Question: I have found lots of information about how to draw rectangles around the biggest blue object in the frame but I need to draw rectangles around all of the blue objects.
This is my current code
'''
import numpy as np
import cv2
cap = cv2.VideoCapture(0)
while True:
_, frame = cap.read()
# Convert BGR to HSV
hsv = cv2.cvtColor(frame, cv2.COLOR_BGR2HSV)
# define range of blue color in HSV
lower_blue = np.array([100,50,50])
upper_blue = np.array([130,255,255])
# Threshold the HSV image to get only blue colors
mask = cv2.inRange (hsv, lower_blue, upper_blue)
bluecnts = cv2.findContours(mask.copy(),
cv2.RETR_EXTERNAL,
cv2.CHAIN_APPROX_SIMPLE)[-2]
if len(bluecnts)>0:
blue_area = max(bluecnts, key=cv2.contourArea)
print(blue_area)
(xg,yg,wg,hg) = cv2.boundingRect(blue_area)
cv2.rectangle(frame,(xg,yg),(xg+wg, yg+hg),(0,255,0),2)
result = cv2.bitwise_and(frame, frame, mask=mask)
cv2.imshow('frame',frame)
cv2.imshow('mask',mask)
cv2.imshow('blue', result)
if cv2.waitKey(1) == ord('q'):
break
cap.release()
cv2.destroyAllWindows()
'''
And this is what it currently does, draw one rectangle around the biggest blue object but I need it around each one.

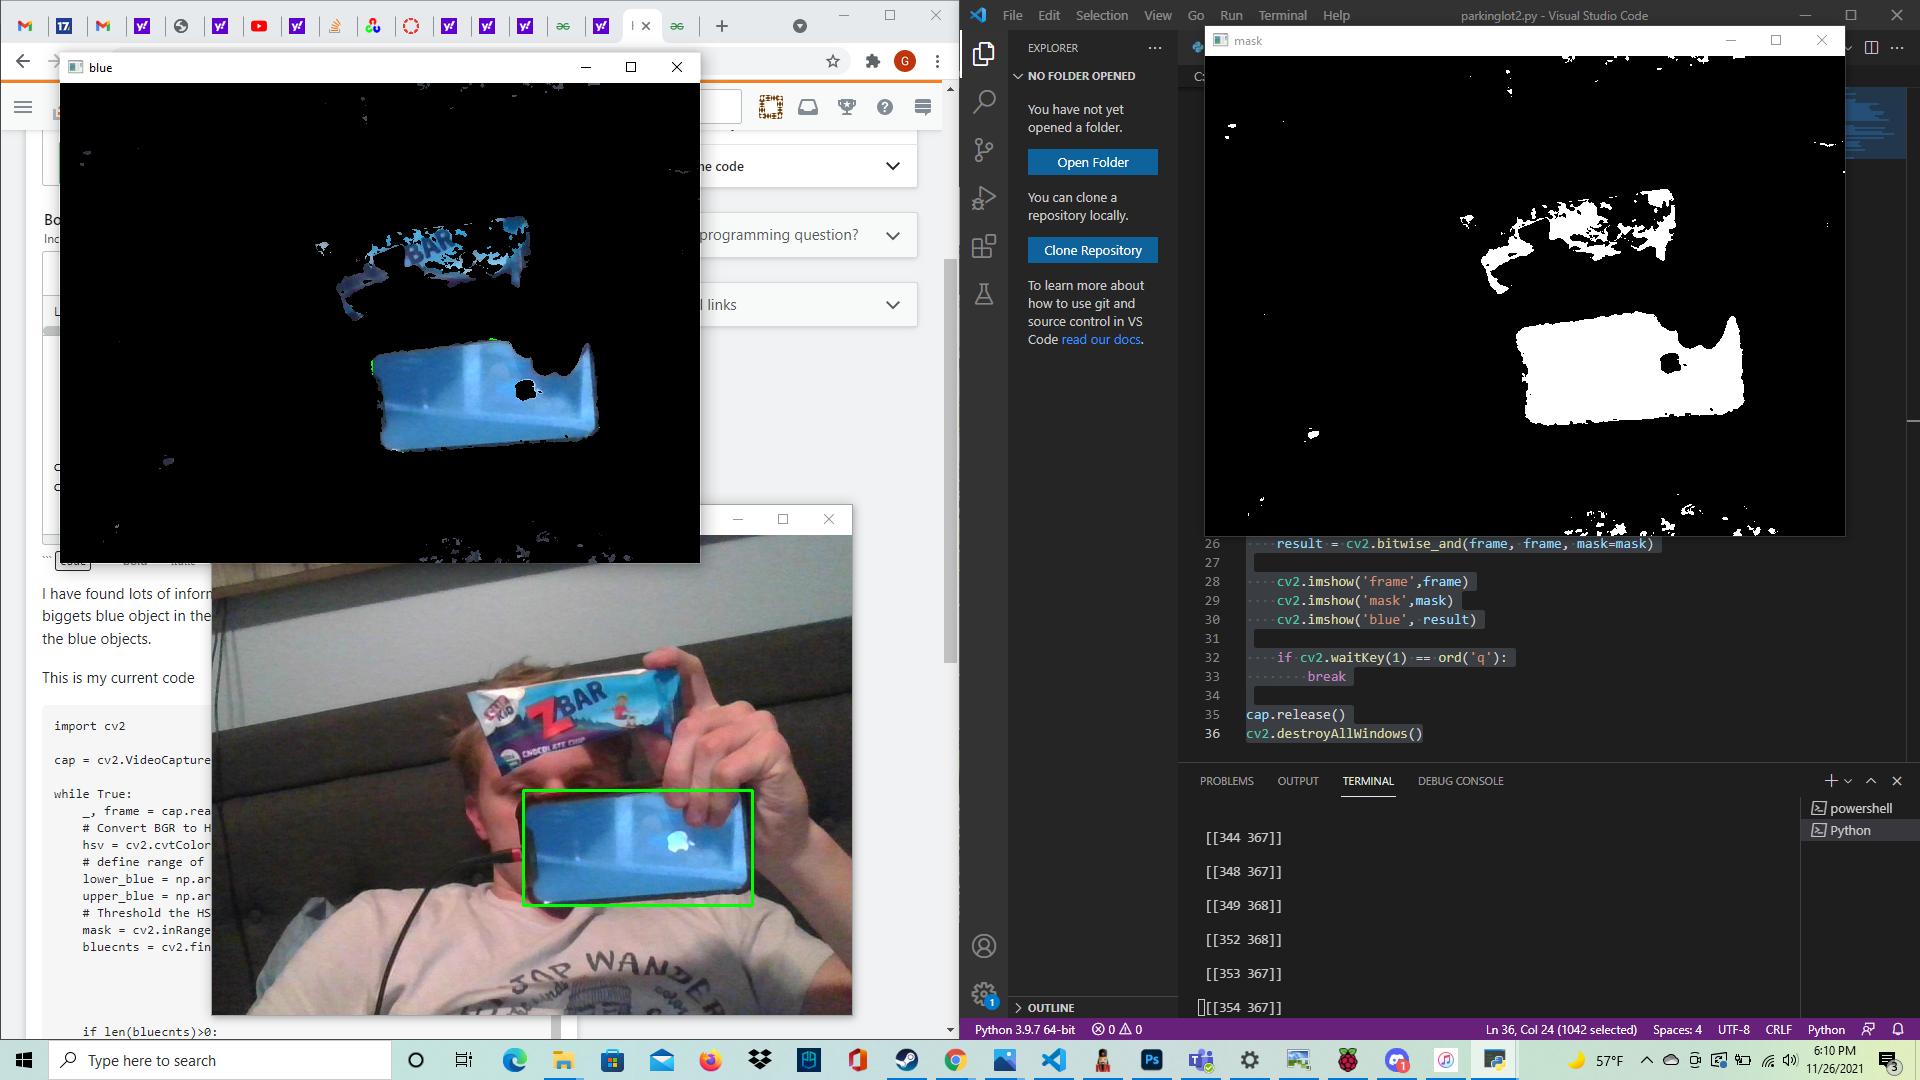
Answer: In your Python/OpenCV code, try replacing
'''
if len(bluecnts)>0:
blue_area = max(bluecnts, key=cv2.contourArea)
print(blue_area)
(xg,yg,wg,hg) = cv2.boundingRect(blue_area)
cv2.rectangle(frame,(xg,yg),(xg+wg, yg+hg),(0,255,0),2)
'''
with
'''
if len(bluecnts)>0:
for cnt in bluecnts:
area = cv2.contourArea(cnt)
print(area)
(xg,yg,wg,hg) = cv2.boundingRect(cnt)
cv2.rectangle(frame,(xg,yg),(xg+wg, yg+hg),(0,255,0),2)
'''
(Untested)